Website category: sports
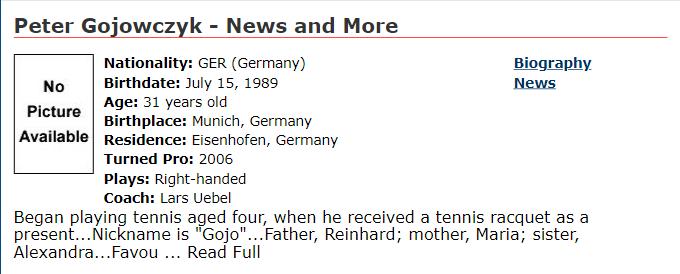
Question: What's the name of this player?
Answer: Peter Gojowczyk

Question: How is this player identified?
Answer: Peter Gojowczyk

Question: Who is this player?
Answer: Peter Gojowczyk

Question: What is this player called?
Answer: Peter Gojowczyk

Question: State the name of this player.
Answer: Peter Gojowczyk

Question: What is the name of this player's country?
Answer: GER

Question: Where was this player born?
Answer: GER

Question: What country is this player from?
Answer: GER

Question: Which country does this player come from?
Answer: GER

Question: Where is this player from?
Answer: GER

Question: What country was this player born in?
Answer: GER

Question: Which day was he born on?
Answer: July 15, 1989

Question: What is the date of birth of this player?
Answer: July 15, 1989

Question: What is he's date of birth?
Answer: July 15, 1989

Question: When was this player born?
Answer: July 15, 1989

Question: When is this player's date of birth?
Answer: July 15, 1989

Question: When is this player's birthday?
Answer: July 15, 1989

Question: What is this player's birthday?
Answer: July 15, 1989

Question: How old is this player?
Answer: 31 years old

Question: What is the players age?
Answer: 31 years old

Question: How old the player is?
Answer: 31 years old

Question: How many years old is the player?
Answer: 31 years old

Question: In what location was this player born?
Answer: Munich, Germany

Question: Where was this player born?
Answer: Munich, Germany

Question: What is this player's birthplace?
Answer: Munich, Germany

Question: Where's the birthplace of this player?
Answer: Munich, Germany

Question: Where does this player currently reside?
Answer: Eisenhofen, Germany

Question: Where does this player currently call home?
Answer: Eisenhofen, Germany

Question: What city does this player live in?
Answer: Eisenhofen, Germany

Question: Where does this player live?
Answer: Eisenhofen, Germany

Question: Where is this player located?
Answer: Eisenhofen, Germany

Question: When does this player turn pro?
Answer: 2006

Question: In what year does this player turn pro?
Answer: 2006

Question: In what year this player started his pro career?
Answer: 2006

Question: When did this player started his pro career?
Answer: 2006

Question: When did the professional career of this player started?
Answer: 2006

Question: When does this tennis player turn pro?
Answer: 2006

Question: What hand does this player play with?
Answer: Right-handed

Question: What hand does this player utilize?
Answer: Right-handed

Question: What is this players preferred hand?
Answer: Right-handed

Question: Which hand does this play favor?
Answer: Right-handed

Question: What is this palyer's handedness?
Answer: Right-handed

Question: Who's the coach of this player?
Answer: Lars Uebel

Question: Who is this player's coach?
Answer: Lars Uebel

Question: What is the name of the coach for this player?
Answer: Lars Uebel

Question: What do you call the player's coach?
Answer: Lars Uebel